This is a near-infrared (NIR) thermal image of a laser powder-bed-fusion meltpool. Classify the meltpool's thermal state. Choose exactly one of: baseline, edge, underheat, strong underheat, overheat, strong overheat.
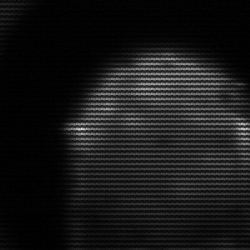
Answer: edge